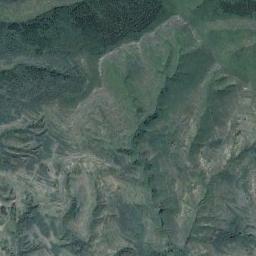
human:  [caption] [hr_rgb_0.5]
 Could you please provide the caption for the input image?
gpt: The folded mountain consists of some ridges and valleys of different sizes and is covered with dense vegetation .

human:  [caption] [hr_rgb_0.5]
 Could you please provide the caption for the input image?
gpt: There is a yellow bare field on this mountain .

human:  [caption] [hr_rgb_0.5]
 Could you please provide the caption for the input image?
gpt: The mountain is full of green plants .

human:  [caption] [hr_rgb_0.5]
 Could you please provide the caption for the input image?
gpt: There is not the even mountain .

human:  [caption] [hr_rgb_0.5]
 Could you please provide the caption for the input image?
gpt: There are some ridges on the green mountain .